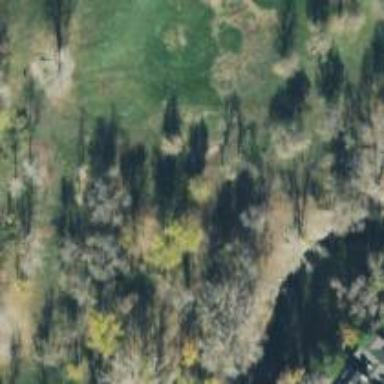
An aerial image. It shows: Disc golf basket.